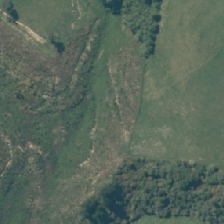
Land cover: harvested_forest